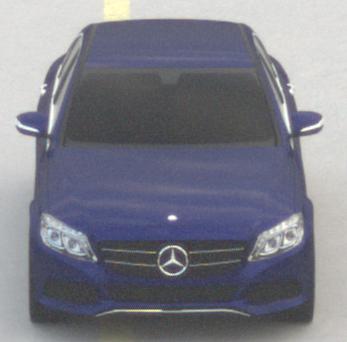
Make: Mercedes-Benz
Model: C 160
Detailed model: C-Class (205) Limousine
Model produced from: 2015/04
Model produced until: 2018/04
Doors: 4
Color: blue
Road condition: dry road
Daytime: morning or afternoon
Contrast: low contrast